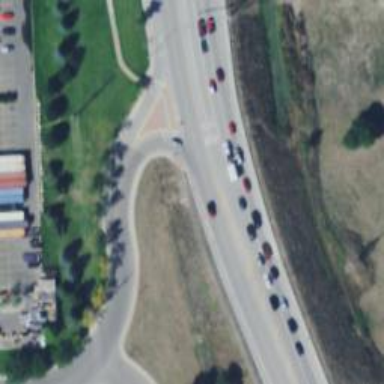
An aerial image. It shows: Trunk highway.